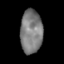
Tissue: skin
Cell type: Epithelial cells
Senescence score: 0.8289
Nuclear area (px): 942
Mean DAPI intensity: 124.865